Field crop: maize
Growth stage: 2
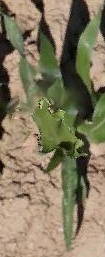
Species: maize